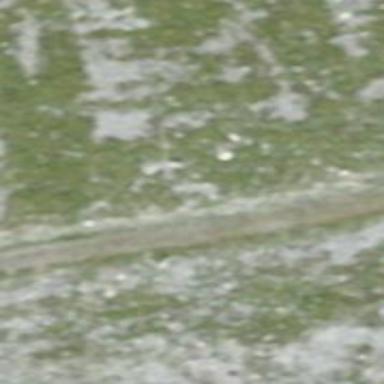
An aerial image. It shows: Path.